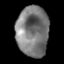
Tissue: lung
Cell type: Epithelial cells
Senescence score: 0.2333
Nuclear area (px): 1586
Mean DAPI intensity: 121.866